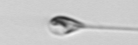
Label: Asterionellopsis_glacialis